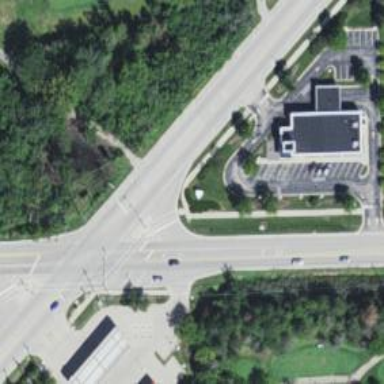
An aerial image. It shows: Footway that serves as traffic island.